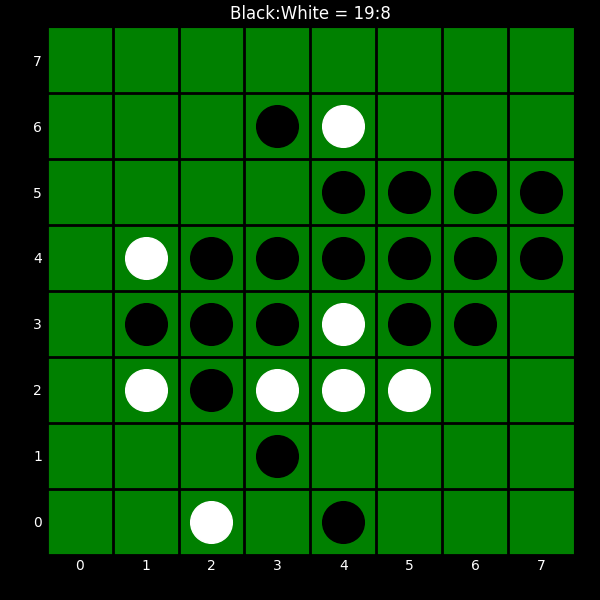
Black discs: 19
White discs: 8